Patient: sex M, age 69
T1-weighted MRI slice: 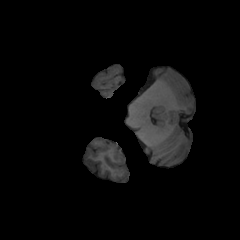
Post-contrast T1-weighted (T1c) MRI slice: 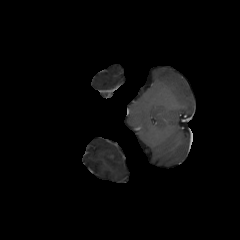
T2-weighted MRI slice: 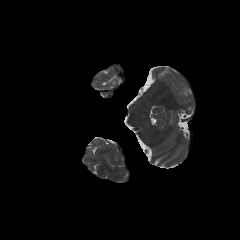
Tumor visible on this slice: no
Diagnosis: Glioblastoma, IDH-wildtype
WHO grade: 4